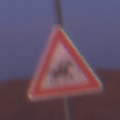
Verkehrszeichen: ReiterLinks
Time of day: Dawn
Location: Outdoor (Nature)
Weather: PartlyCloudy
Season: NotSpecified
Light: Natural